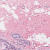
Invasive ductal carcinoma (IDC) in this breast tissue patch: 0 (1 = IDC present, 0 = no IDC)